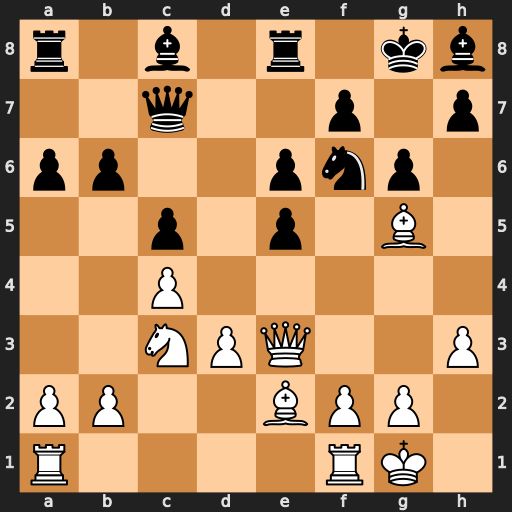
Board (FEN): r1b1r1kb/2q2p1p/pp2pnp1/2p1p1B1/2P5/2NPQ2P/PP2BPP1/R4RK1
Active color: w
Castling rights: -
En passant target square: -
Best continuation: Bxf6 Bxf6 Qf3 Bd8 Qxa8 Bb7 Qa7